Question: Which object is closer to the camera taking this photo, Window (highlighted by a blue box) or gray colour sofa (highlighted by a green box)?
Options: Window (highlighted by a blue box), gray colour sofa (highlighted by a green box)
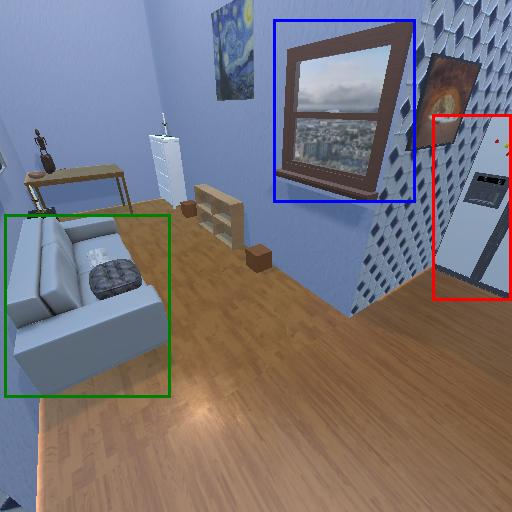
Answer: Window (highlighted by a blue box)